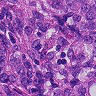
Metastatic tissue present: yes